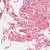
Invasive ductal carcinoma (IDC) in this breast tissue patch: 0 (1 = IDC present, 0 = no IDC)